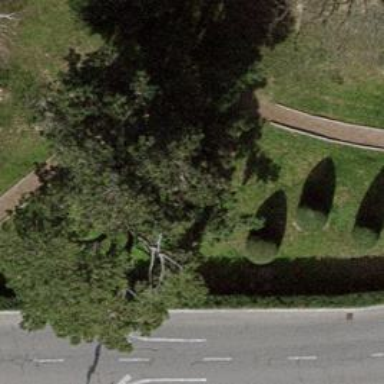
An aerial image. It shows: Evergreen tree with needle-leaved leaves.